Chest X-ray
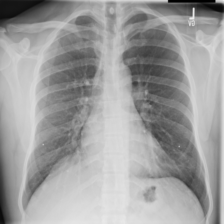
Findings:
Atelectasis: negative
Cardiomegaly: negative
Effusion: negative
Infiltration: negative
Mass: negative
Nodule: negative
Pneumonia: negative
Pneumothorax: negative
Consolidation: negative
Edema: negative
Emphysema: negative
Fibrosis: negative
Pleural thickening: negative
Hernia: negative